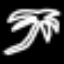
Label: palm tree